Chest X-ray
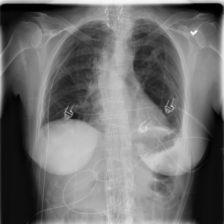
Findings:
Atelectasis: negative
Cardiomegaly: negative
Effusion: negative
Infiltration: negative
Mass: negative
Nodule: negative
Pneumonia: negative
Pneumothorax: negative
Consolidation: negative
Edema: negative
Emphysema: negative
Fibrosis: negative
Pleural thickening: negative
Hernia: negative